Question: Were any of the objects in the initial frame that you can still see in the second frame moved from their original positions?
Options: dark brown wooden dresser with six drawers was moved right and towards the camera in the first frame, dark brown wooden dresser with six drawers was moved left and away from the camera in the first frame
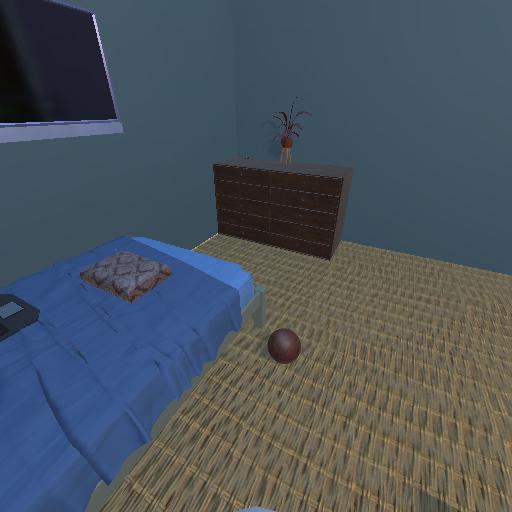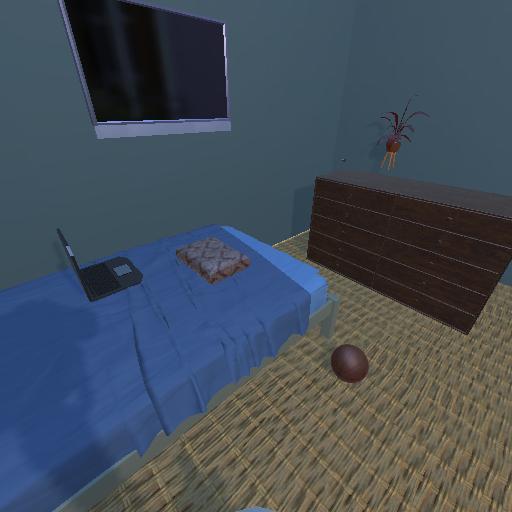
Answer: dark brown wooden dresser with six drawers was moved right and towards the camera in the first frame